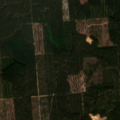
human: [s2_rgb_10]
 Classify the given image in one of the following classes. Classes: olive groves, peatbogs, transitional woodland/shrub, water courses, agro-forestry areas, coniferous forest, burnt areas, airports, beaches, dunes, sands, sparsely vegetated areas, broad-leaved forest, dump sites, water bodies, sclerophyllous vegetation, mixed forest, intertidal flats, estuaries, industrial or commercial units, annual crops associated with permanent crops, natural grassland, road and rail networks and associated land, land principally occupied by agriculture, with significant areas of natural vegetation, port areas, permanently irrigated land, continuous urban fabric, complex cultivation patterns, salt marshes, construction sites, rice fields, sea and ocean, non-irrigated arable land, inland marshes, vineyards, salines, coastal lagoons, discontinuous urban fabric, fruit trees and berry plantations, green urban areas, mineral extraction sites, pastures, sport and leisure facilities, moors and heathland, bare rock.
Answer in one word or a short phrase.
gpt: coniferous forest, mixed forest, transitional woodland/shrub